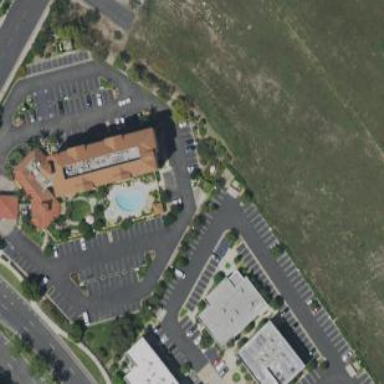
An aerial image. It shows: Hotel building.